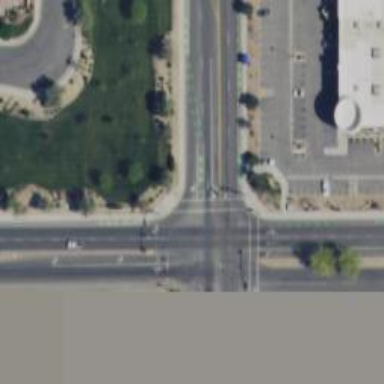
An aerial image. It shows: Secondary road with separate sidewalk.